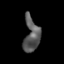
Tissue: skin
Cell type: Fibroblasts
Senescence score: 0.7626
Nuclear area (px): 514
Mean DAPI intensity: 90.554